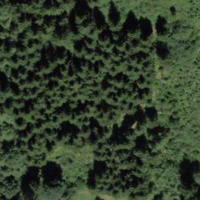
EUNIS habitat code: 43
Species observed at this site:
Tachymarptis melba